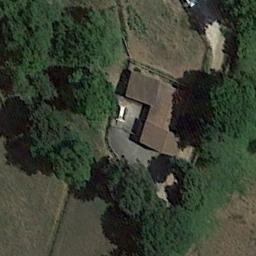
Label: residential